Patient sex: F
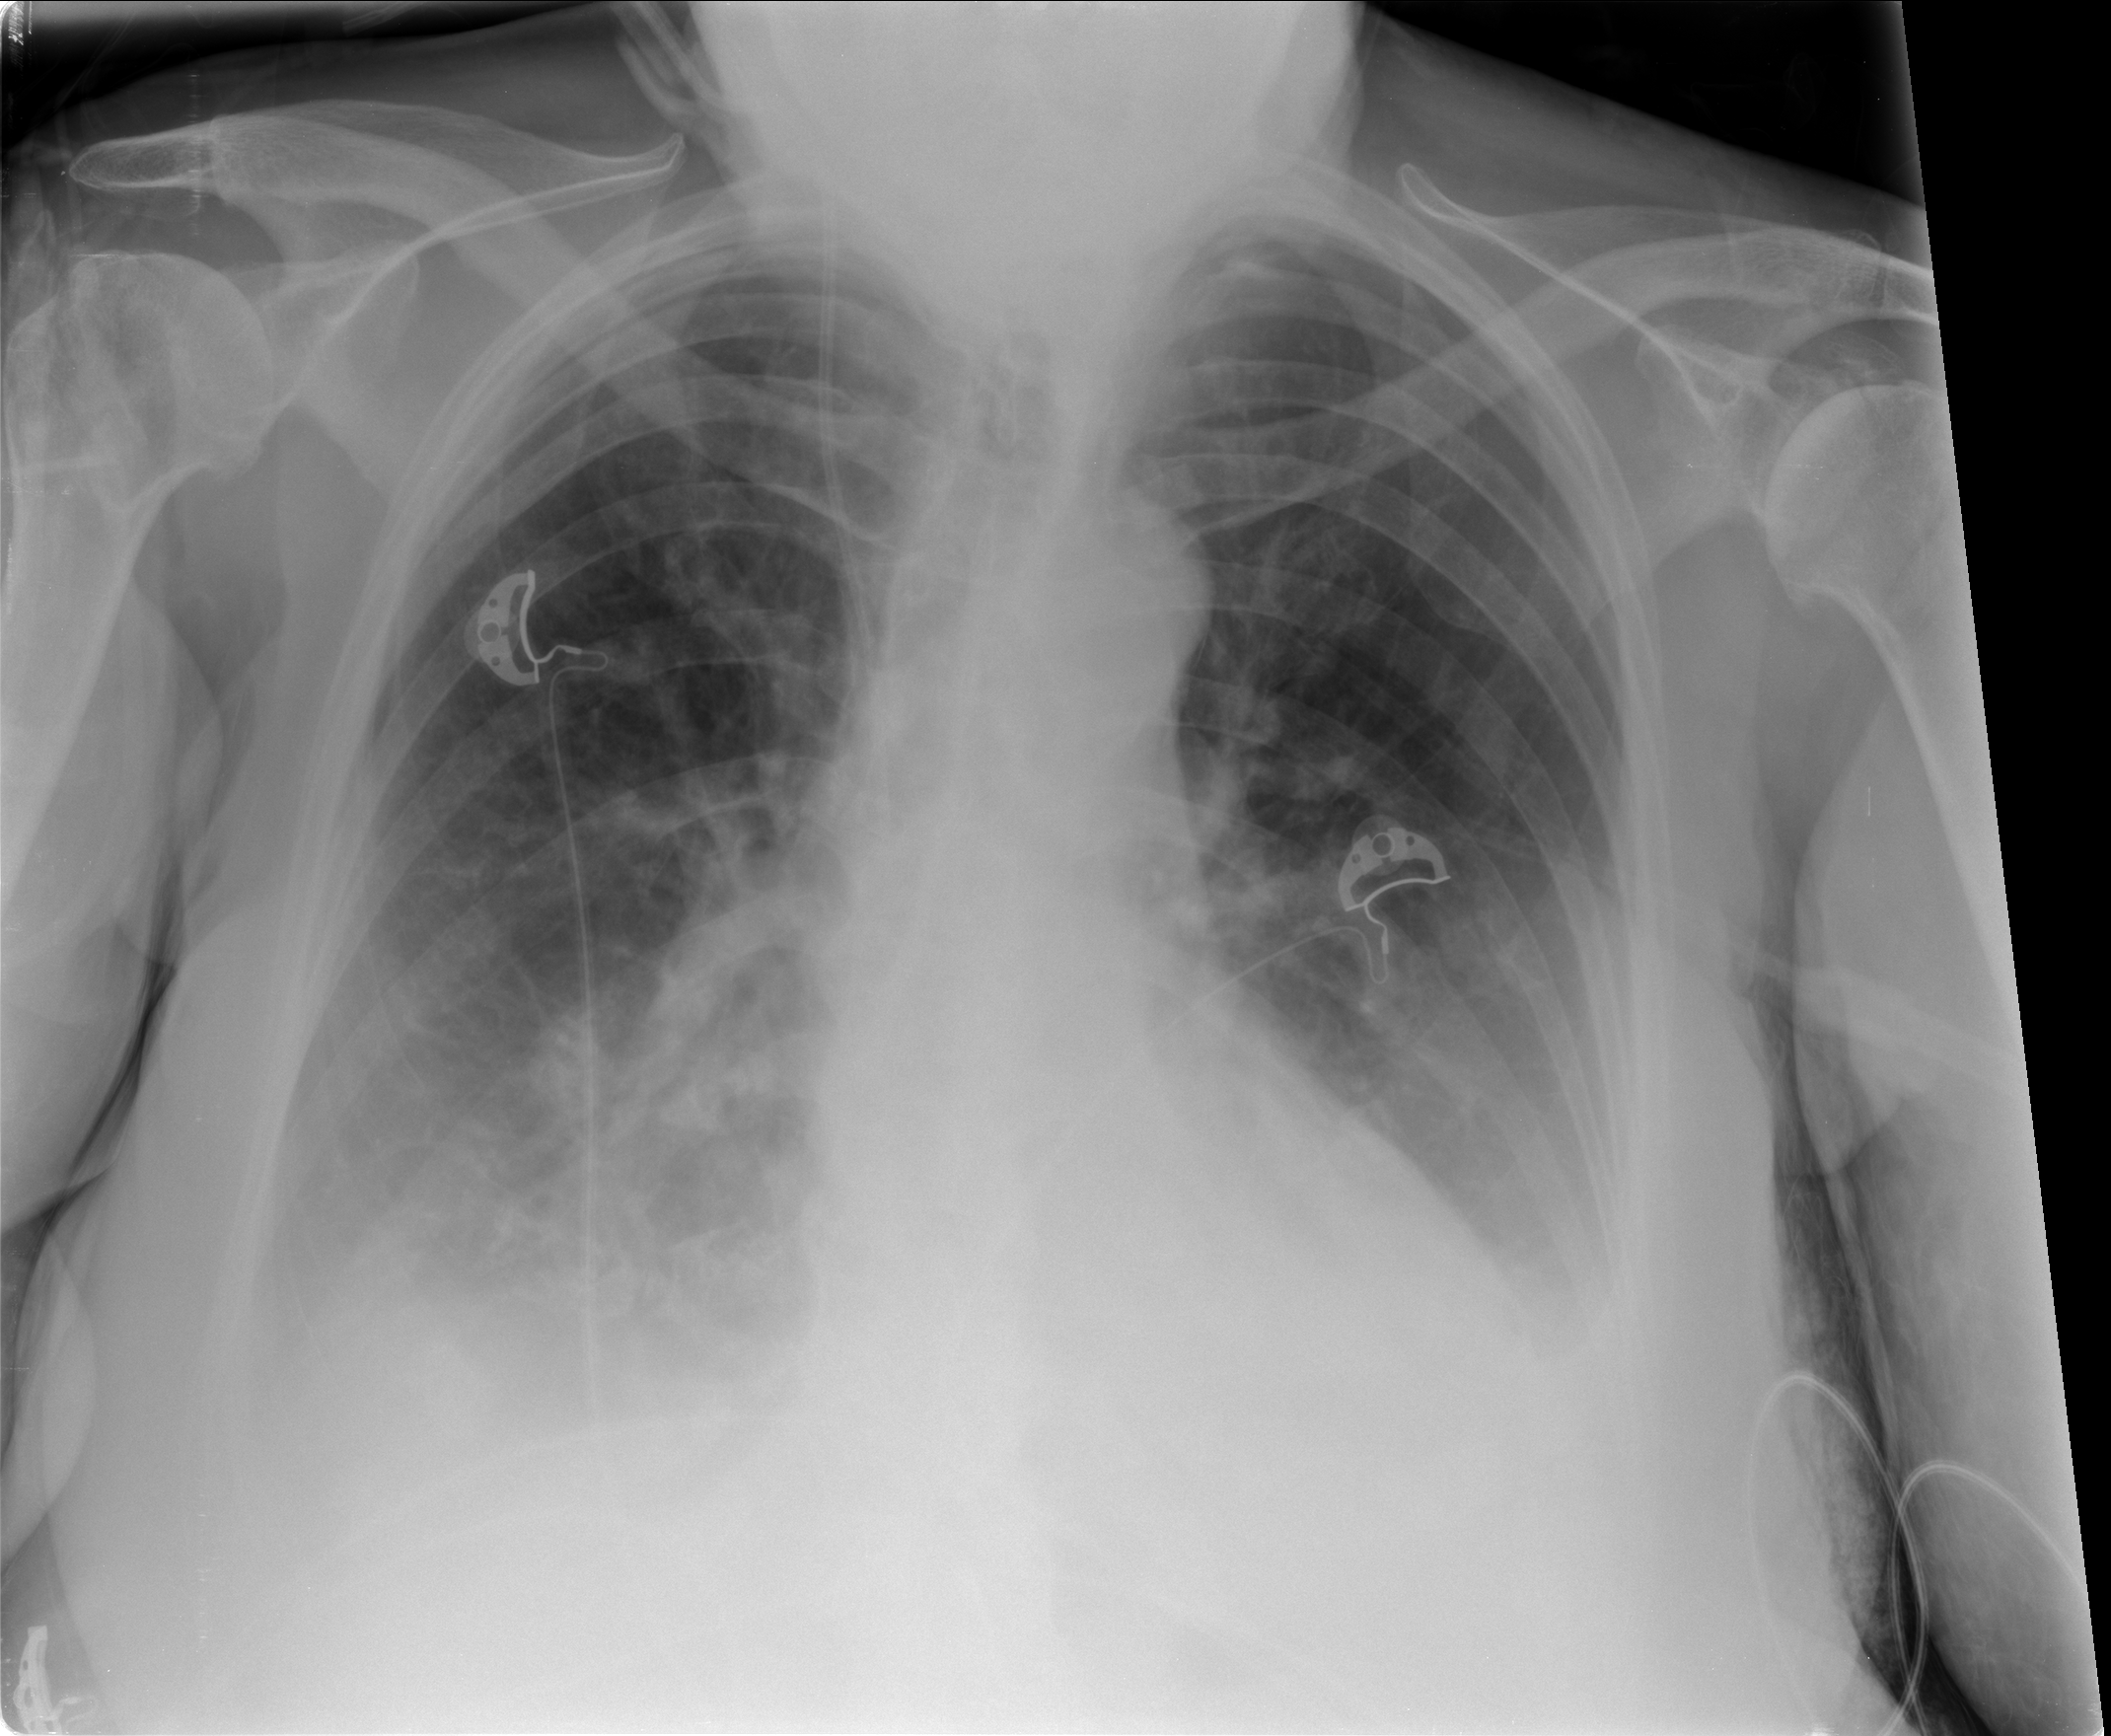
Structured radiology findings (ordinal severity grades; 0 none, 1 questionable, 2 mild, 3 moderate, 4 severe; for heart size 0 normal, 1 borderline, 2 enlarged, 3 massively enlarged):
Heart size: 0
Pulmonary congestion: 0
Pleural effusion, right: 1
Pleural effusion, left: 2
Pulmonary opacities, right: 1
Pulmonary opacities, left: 0
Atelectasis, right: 2
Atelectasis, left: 2